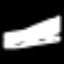
Label: squiggle